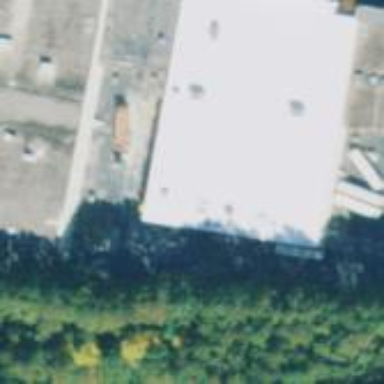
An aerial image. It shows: Department store building.